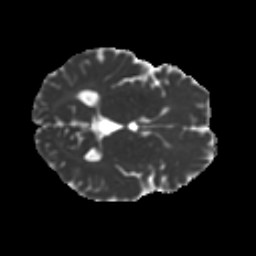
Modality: MD
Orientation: axial
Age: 39
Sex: male
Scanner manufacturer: ge
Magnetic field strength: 3 T
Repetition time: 7.8 s
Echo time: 0.061 s